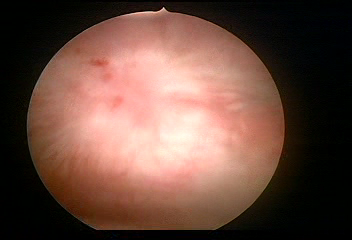
Modality: WLC
Class: Anatomical landmarks
Subclass: ResectionScar
Bladder cancer association: No
Annotated structures: Resection scar